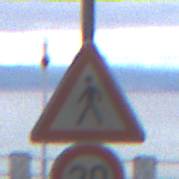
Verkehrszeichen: FussgaengerRechts
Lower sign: Geschwindigkeit30
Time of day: MorningAfternoon
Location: Roofed (Urban)
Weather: PartlyCloudy
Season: NotSpecified
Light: Natural